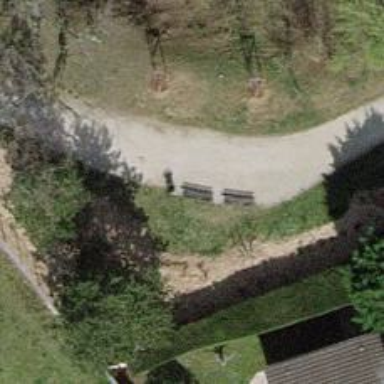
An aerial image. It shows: Black bench.